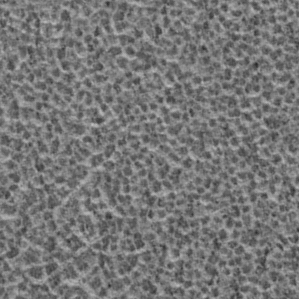
Label: frost